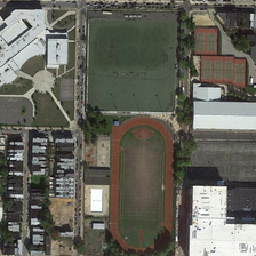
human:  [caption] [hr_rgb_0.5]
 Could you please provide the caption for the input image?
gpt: This is the runway, lawn, ground and some buildings.

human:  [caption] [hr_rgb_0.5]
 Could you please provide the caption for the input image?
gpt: This is an airstrip, a lawn, a piece of land and some buildings.

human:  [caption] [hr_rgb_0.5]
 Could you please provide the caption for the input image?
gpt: This is the runway, lawn, land and some buildings.

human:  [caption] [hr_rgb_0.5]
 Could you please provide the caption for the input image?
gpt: it is red, dark green, white, black and brown .

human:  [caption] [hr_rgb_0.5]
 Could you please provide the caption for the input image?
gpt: This is a runway, a lawn, a piece of land and several buildings.